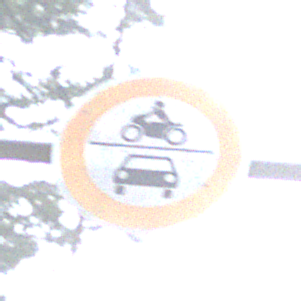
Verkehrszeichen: VerbotKraftfahrzeuge
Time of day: Midday
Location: Outdoor (Nature)
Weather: Overcast
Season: NotSpecified
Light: Natural